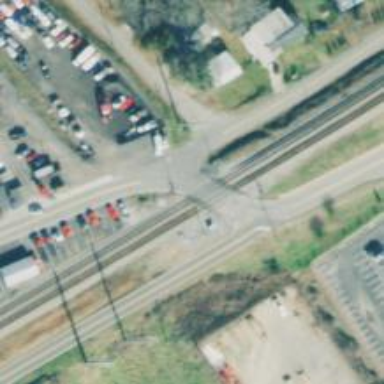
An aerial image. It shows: Level crossing with lights at railway intersection.